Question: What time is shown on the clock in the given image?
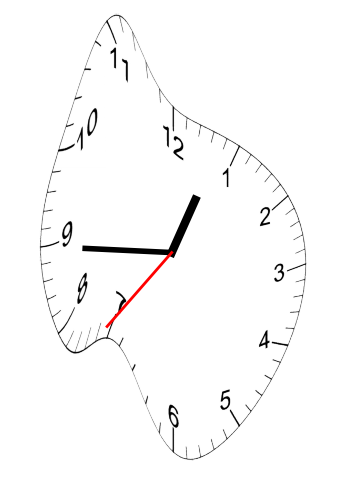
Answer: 12:44:36